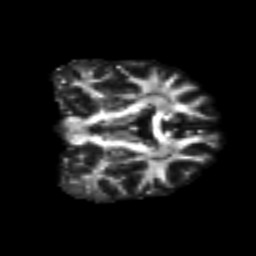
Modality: FA
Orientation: coronal
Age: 47
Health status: ill
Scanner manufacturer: philips
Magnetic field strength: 3 T
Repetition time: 9 s
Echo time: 0.127 s